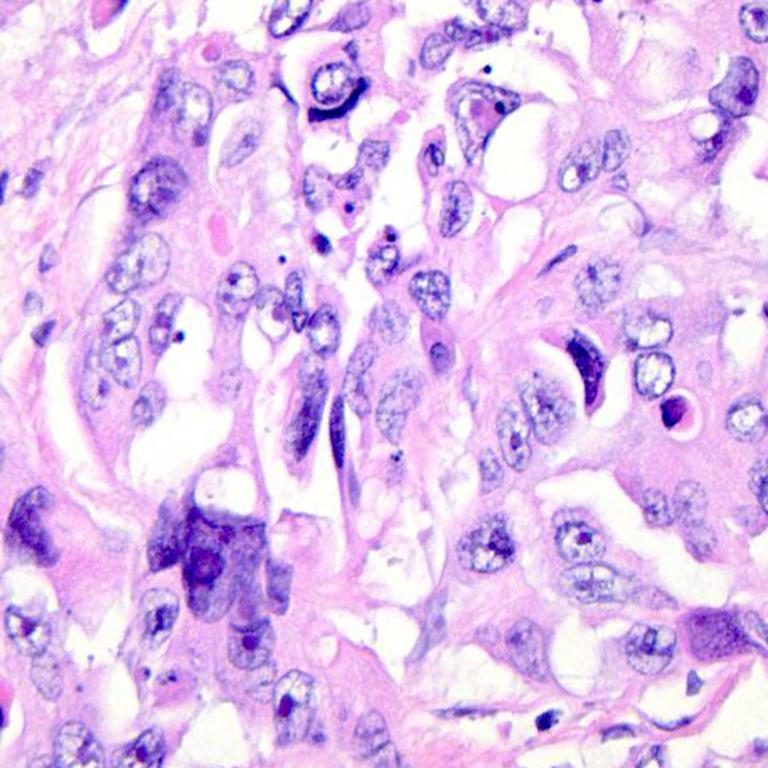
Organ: colon
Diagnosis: adenocarcinomas